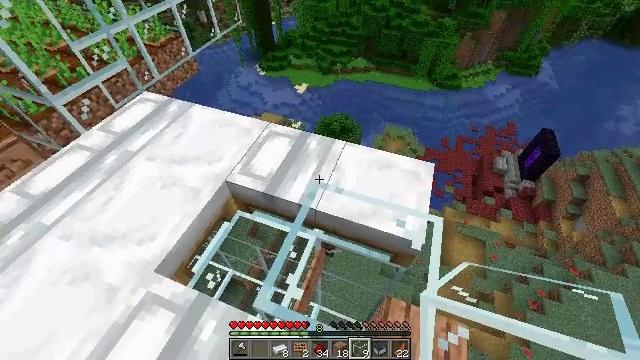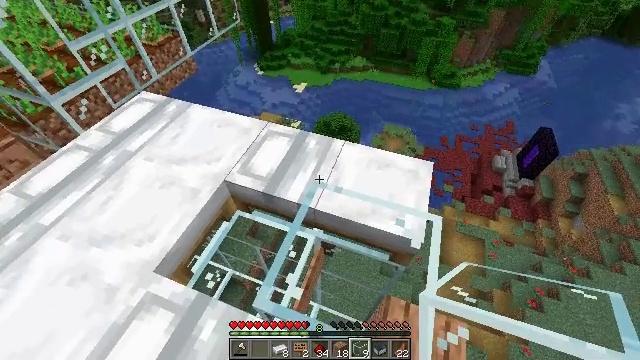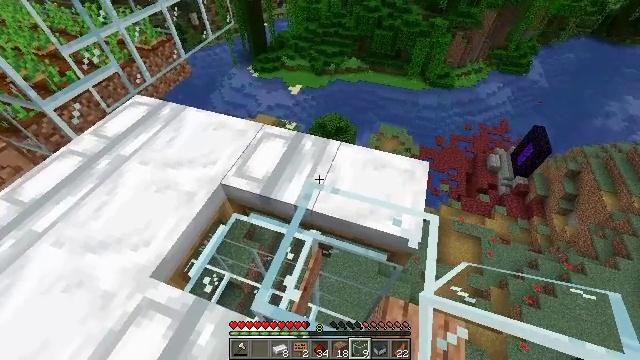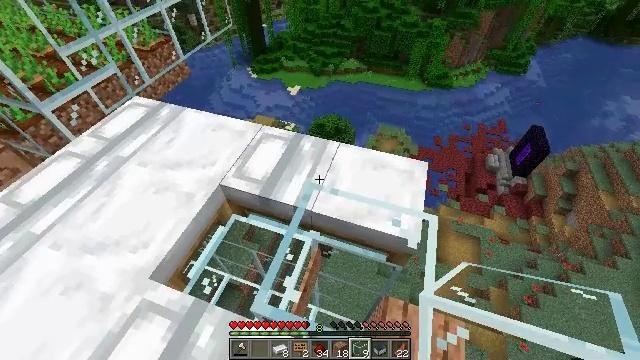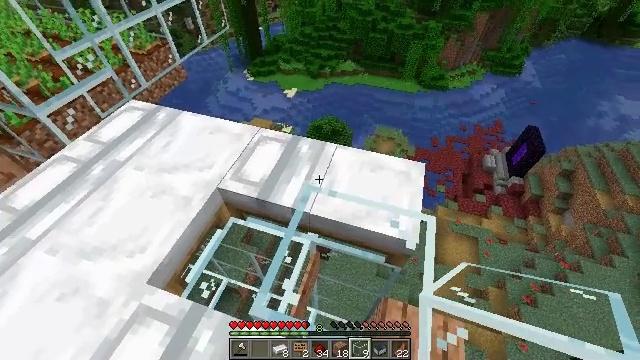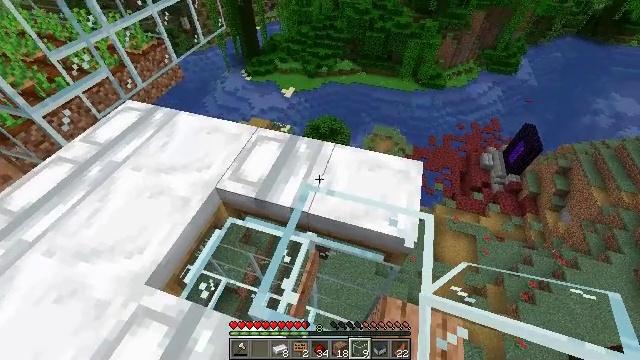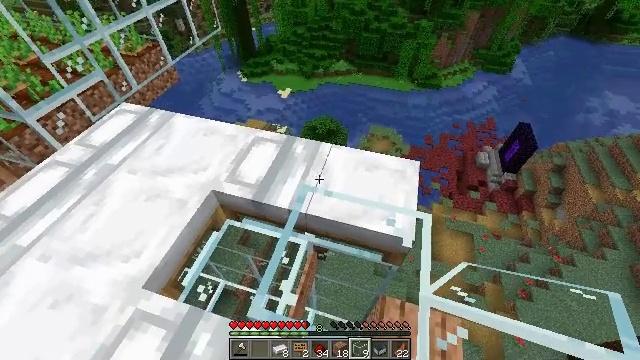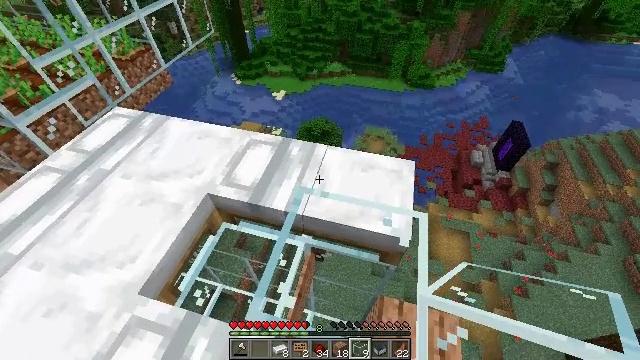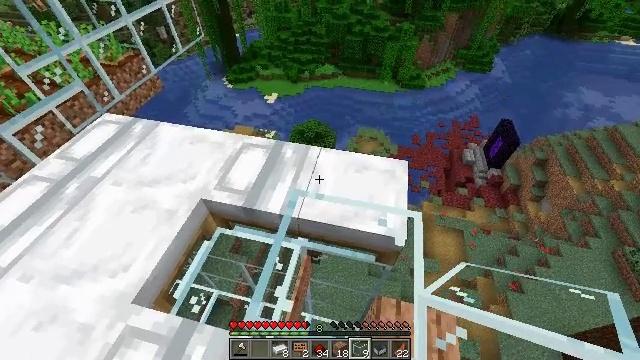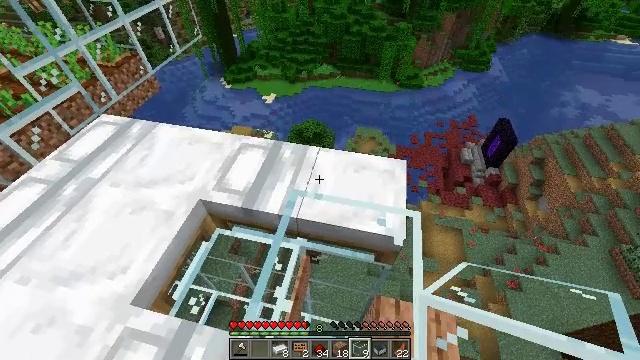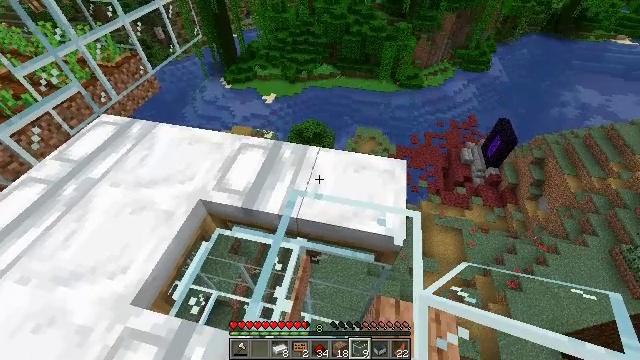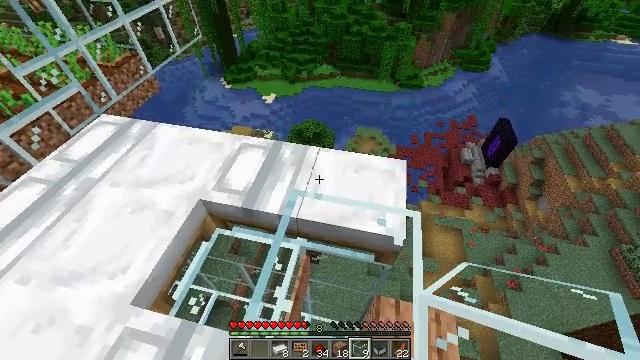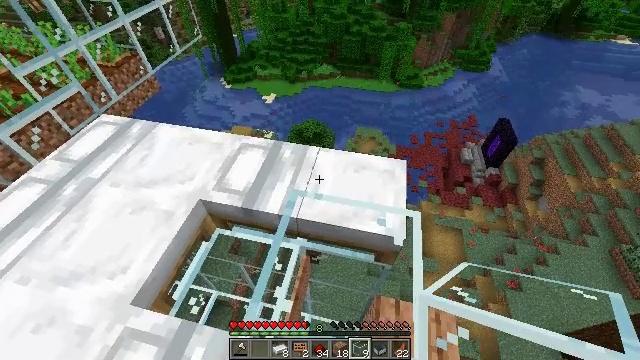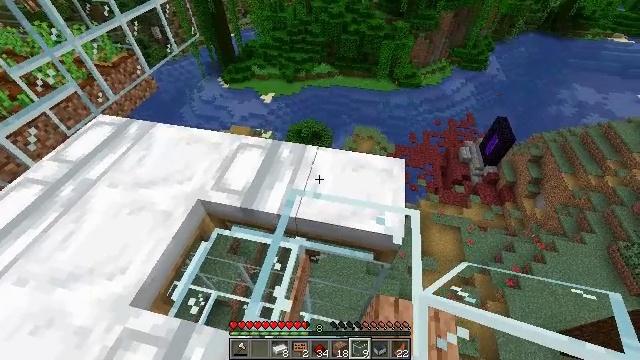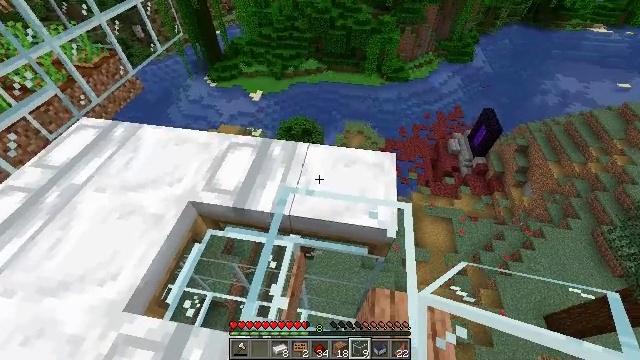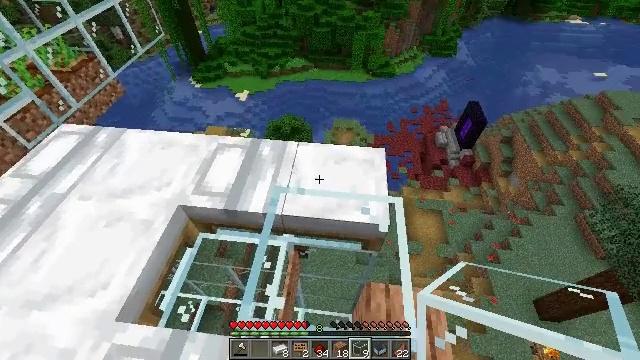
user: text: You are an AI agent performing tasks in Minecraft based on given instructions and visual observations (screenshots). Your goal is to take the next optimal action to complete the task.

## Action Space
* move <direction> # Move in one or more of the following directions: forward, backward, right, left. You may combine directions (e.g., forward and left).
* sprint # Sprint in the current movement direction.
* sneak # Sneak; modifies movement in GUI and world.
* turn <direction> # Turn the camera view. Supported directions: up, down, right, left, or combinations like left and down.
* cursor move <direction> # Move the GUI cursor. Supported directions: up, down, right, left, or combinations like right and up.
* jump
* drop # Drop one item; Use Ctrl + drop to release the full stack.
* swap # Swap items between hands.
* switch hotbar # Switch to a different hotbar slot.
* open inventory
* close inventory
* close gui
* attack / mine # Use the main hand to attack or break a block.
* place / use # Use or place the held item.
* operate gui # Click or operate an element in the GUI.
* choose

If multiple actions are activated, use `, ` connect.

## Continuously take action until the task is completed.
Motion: motion action
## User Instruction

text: Gather jungle planks for building.
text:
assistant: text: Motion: no_op
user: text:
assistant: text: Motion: turn right
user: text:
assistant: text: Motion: no_op
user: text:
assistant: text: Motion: no_op
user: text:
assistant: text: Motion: no_op
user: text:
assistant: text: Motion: no_op
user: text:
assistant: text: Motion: turn right
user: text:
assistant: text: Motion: turn right
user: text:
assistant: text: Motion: no_op
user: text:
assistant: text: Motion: no_op
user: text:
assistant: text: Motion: no_op
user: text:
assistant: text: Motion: no_op
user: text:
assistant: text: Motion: no_op
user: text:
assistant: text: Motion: turn right
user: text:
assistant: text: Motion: turn right
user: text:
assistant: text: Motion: turn right
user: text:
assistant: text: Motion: turn right
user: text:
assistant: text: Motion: turn right
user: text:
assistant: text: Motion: turn right
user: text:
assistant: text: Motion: no_op
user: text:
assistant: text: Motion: no_op
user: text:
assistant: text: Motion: no_op
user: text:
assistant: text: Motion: no_op
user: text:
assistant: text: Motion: turn down
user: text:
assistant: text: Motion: move forward, turn down
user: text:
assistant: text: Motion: move forward, turn down
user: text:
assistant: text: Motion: move forward, turn down
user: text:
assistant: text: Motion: turn down
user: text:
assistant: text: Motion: no_op
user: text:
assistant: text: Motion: no_op